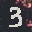
Label: 3